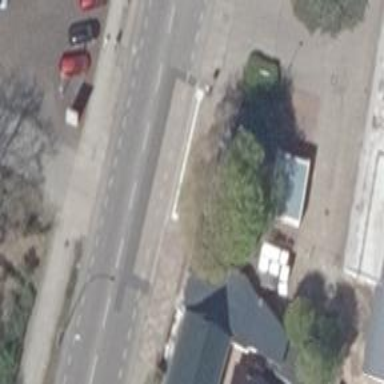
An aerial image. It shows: Secondary road with asphalt surface. The road has sidewalks on both sides and lanes separated for cyclists by kerb.